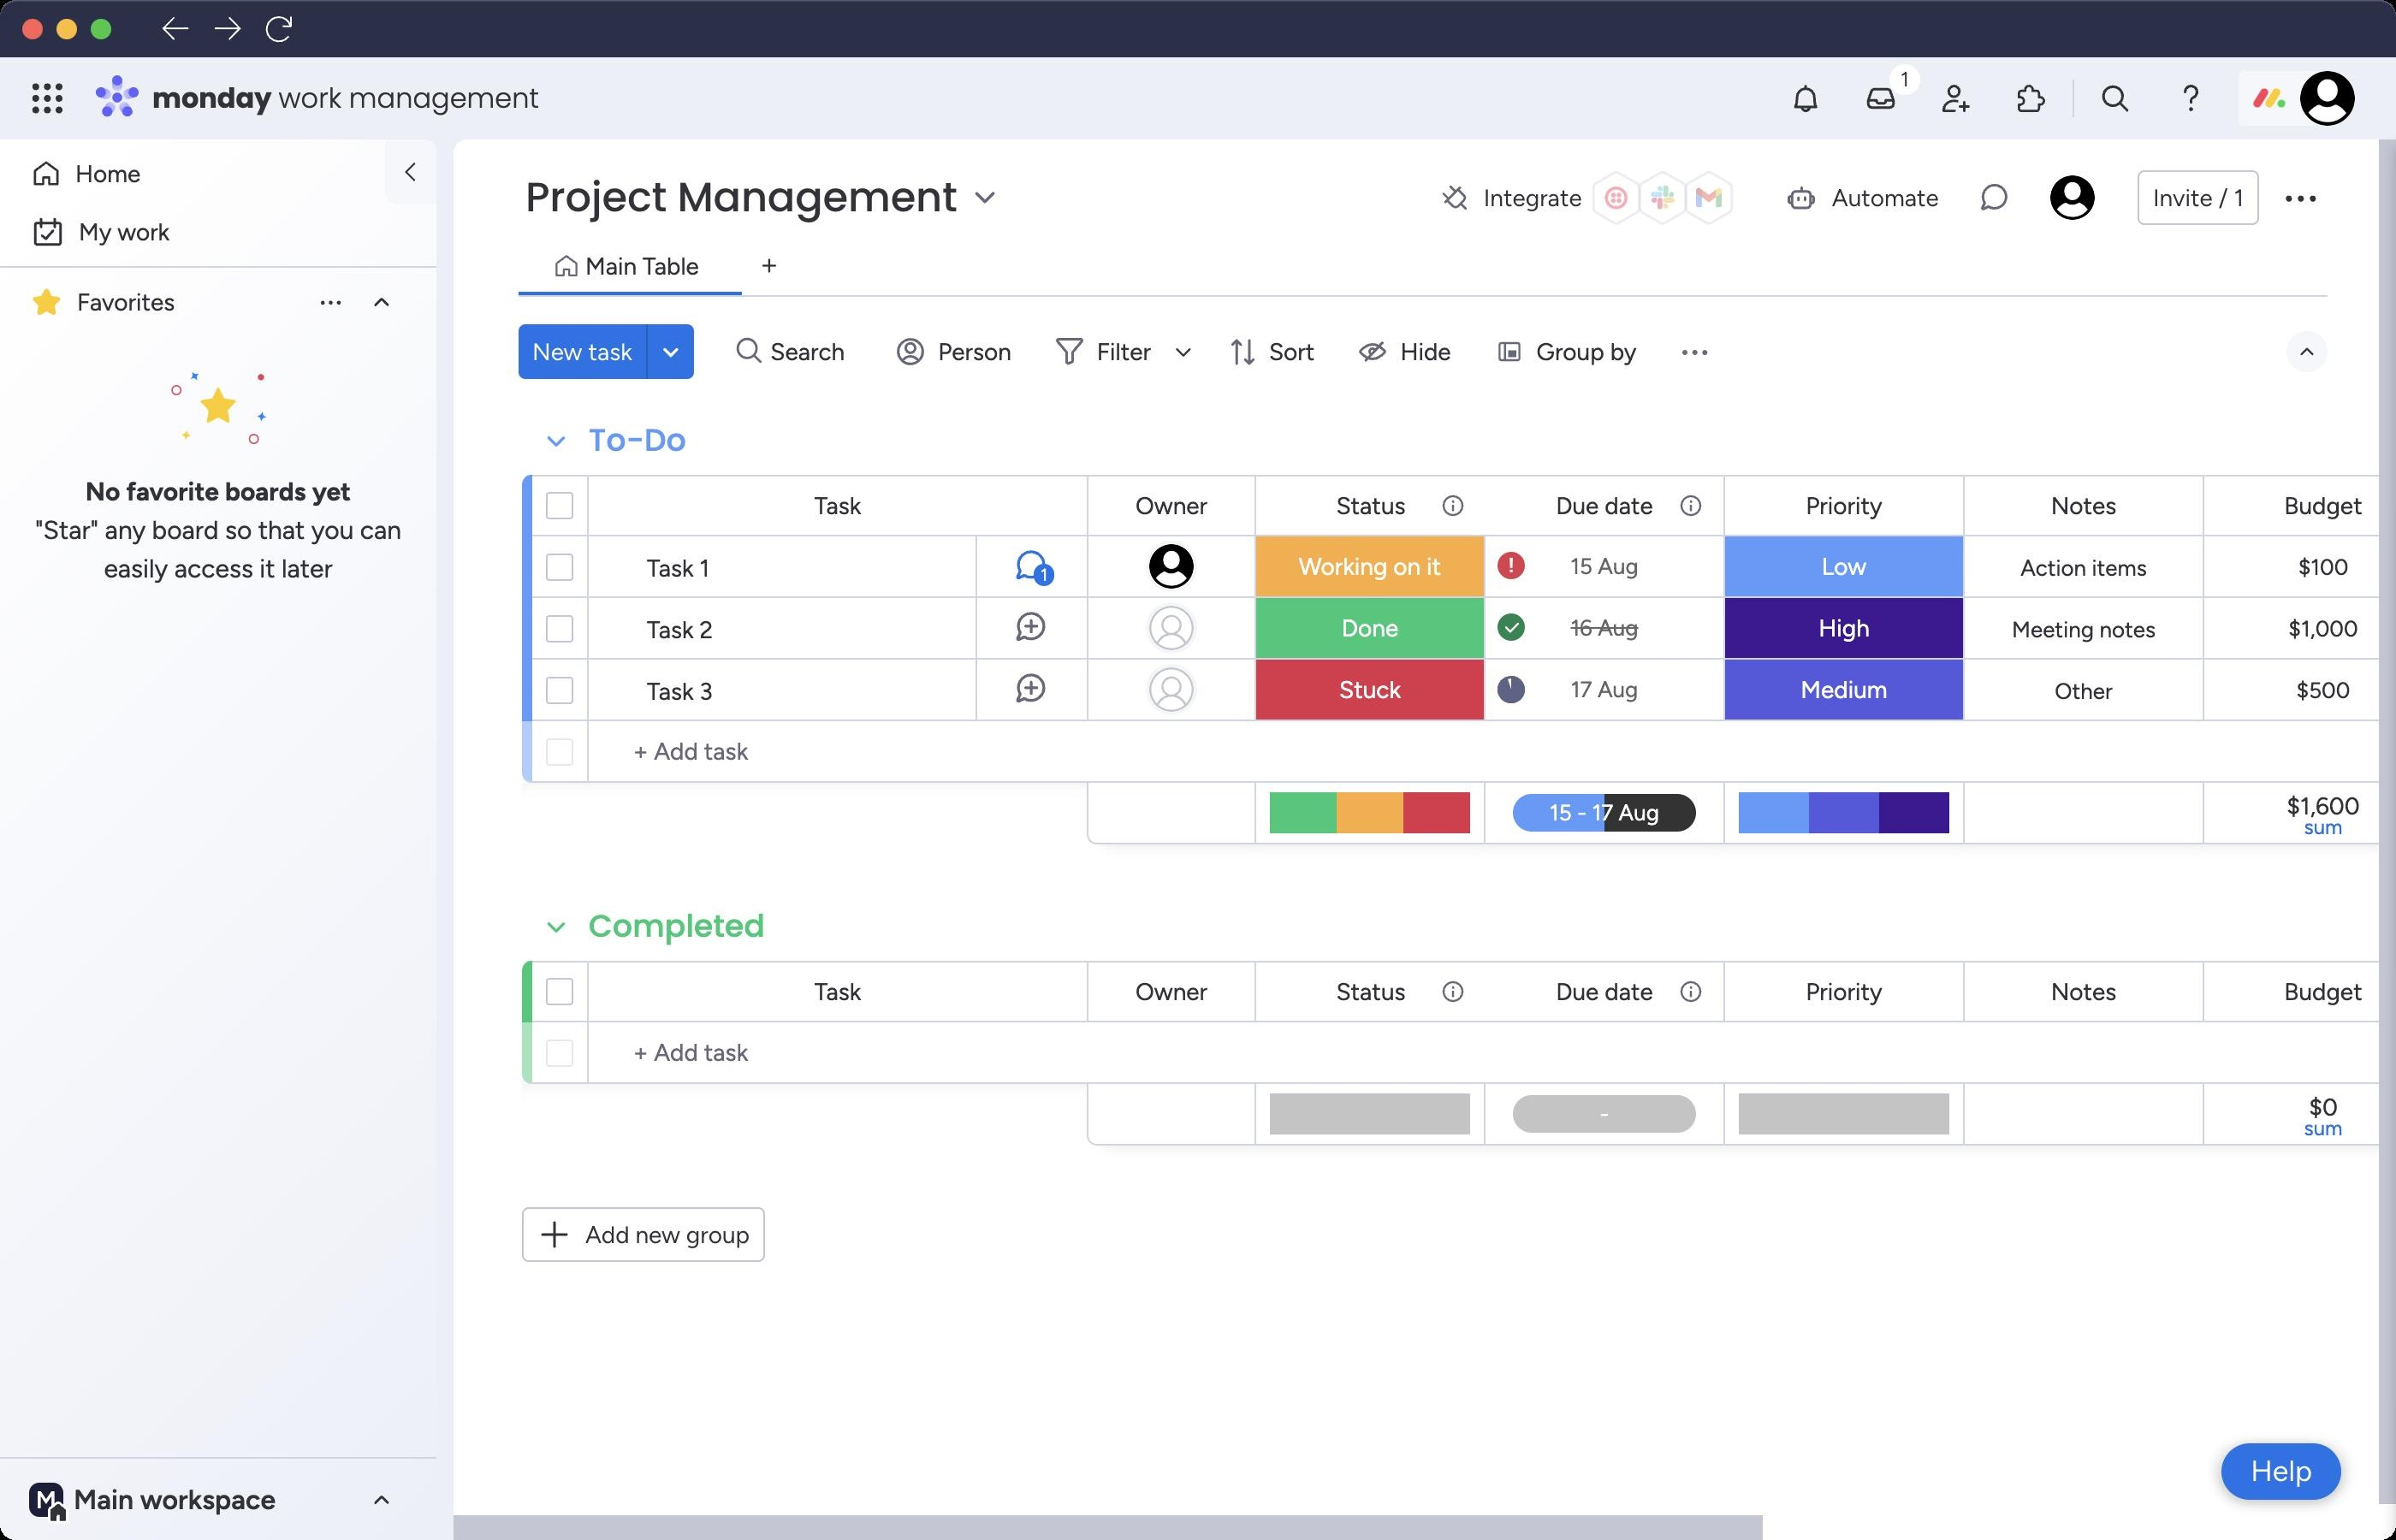
Accessibility tree:
{"name": "monday.com", "role": "AXWindow", "description": null, "role_description": "standard window", "value": null, "position": "237.00;89.00", "size": "1400;900", "children": [{"name": "", "role": "AXGroup", "description": "", "role_description": "group", "value": "", "position": "0.00;0.00", "size": "1400;900", "children": [{"name": "", "role": "AXGroup", "description": "", "role_description": "group", "value": "", "position": "0.00;0.00", "size": "1400;900", "children": [{"name": "", "role": "AXGroup", "description": "", "role_description": "group", "value": "", "position": "0.00;0.00", "size": "1400;900", "children": [{"name": "", "role": "AXGroup", "description": "", "role_description": "group", "value": "", "position": "0.00;0.00", "size": "1400;900", "children": []}]}]}]}, {"name": null, "role": "AXButton", "description": null, "role_description": "close button", "value": null, "position": "12.00;9.00", "size": "14;16", "children": []}, {"name": null, "role": "AXButton", "description": null, "role_description": "full screen button", "value": null, "position": "52.00;9.00", "size": "14;16", "children": [{"name": null, "role": "AXGroup", "description": null, "role_description": "group", "value": null, "position": "52.00;9.00", "size": "14;16", "children": [{"name": null, "role": "AXGroup", "description": null, "role_description": "group", "value": null, "position": "52.00;9.00", "size": "14;16", "children": []}]}]}, {"name": null, "role": "AXButton", "description": null, "role_description": "minimize button", "value": null, "position": "32.00;9.00", "size": "14;16", "children": []}, {"name": "monday.com", "role": "AXWindow", "description": null, "role_description": "standard window", "value": null, "position": "237.00;89.00", "size": "1400;900", "children": [{"name": "", "role": "AXGroup", "description": "", "role_description": "group", "value": "", "position": "0.00;0.00", "size": "1400;900", "children": [{"name": "", "role": "AXGroup", "description": "", "role_description": "group", "value": "", "position": "0.00;0.00", "size": "1400;900", "children": [{"name": "", "role": "AXGroup", "description": "", "role_description": "group", "value": "", "position": "0.00;0.00", "size": "1400;900", "children": [{"name": "", "role": "AXGroup", "description": "", "role_description": "group", "value": "", "position": "0.00;0.00", "size": "1400;900", "children": []}]}]}]}, {"name": null, "role": "AXButton", "description": null, "role_description": "close button", "value": null, "position": "12.00;9.00", "size": "14;16", "children": []}, {"name": null, "role": "AXButton", "description": null, "role_description": "full screen button", "value": null, "position": "52.00;9.00", "size": "14;16", "children": [{"name": null, "role": "AXGroup", "description": null, "role_description": "group", "value": null, "position": "52.00;9.00", "size": "14;16", "children": [{"name": null, "role": "AXGroup", "description": null, "role_description": "group", "value": null, "position": "52.00;9.00", "size": "14;16", "children": []}]}]}, {"name": null, "role": "AXButton", "description": null, "role_description": "minimize button", "value": null, "position": "32.00;9.00", "size": "14;16", "children": []}]}]}